Question: Using these data
'''
Data <- structure(list(value = c(180, 528, 180, 147, 468, 151, 194, 568,
210), SE = c(21.7869586486209, 21.0831764730322, 21.2726560659361,
21.7869586486209, 21.0831764730322, 21.2726560659361, 21.7869586486209,
21.0831764730322, 21.2726560659361), PredictionType = c("InSitu",
"ExSitu", "ExSitu", "ExSitu", "InSitu", "ExSitu", "ExSitu", "ExSitu",
"InSitu"), Area = c("AAA", "BBB", "CCC", "AAA", "BBB", "CCC",
"AAA", "BBB", "CCC")), .Names = c("value", "SE", "PredictionType",
"Area"), class = "data.frame", row.names = c(NA, -9L))
'''
and the following code I can produce the plot below.
'''
ggplot(Data)+
geom_point(aes(x=Area, y=value, color=Area),size=3, shape=1)+
geom_errorbar(aes(x=Area, ymin=value-SE, ymax=value+SE, color=Area, linetype = PredictionType),cex=0.75)
'''

The linetype is correctly distinguishing between ExSitu and InSitu predictions, but I want the line type to be reversed. Equivocally, i want the dotted line to be ExSitu and the solid line to be InSitu.
Also, is it possible to offset the error bars so that they are not directly on top of each other? Ideally I would want the solid InSitu estimate centered over the area (AAA, BBB, CCC) and the two dotted ExSitu estimates slightly right and left of center.
Thanks in advance.
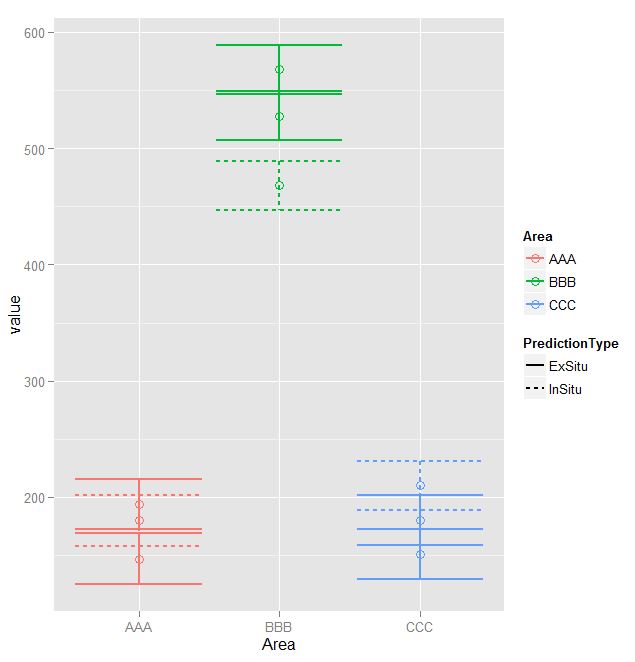
Answer: You can use 'position' argument to offset (dodge) points and error bars (see e.g. <URL>. However, you have more than one point/error bar with the same 'PredictionType' within each 'Area', and need to create a new variable with a unique value for each point within Area to make the 'dodge'-ing work. Here I use 'ave' to create the dummy variable. I 'borrow' an unused 'aes'thetics, 'fill', for the dodging, and then remove the fill legend. The order in which the 'linetype's are used is changed in 'scale_linetype_manual'.
'''
Data$id <- with(Data, ave(Area, Area, FUN = seq_along))
dodge <- position_dodge(width = 0.4)
ggplot(Data, aes(x = Area, y = value, fill = id, colour = Area, linetype = PredictionType)) +
geom_point(size = 3, shape = 1, position = dodge) +
geom_errorbar(aes(ymin = value - SE, ymax = value + SE),
cex = 0.75, position = dodge) +
scale_linetype_manual(values = c("dotted", "solid")) +
scale_fill_discrete(guide = FALSE)
'''

following comment:
In order to place the 'InSitu' points in the middle, one possibility is to set the id variable to 2 for 'InSitu' data, and to 1 and 3 respectively for 'ExSitu' data:
'''
Data <- Data[order(Data$Area, Data$PredictionType), ]
Data$id <- as.character(c(1, 3, 2))
ggplot(Data, aes(x = Area, y = value, fill = id, colour = Area, linetype = PredictionType)) +
geom_point(size = 3, shape = 1, position = dodge) +
geom_errorbar(aes(ymin = value - SE, ymax = value + SE),
size = 1, width = 0.5, position = dodge) +
scale_linetype_manual(values = c("dotted", "solid")) +
scale_fill_discrete(guide = FALSE)
'''